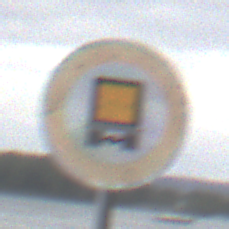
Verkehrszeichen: VerbotKennzeichnungspflichtigeKraftfahrzeugeGefaehrlicheGueter
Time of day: Midday
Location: Outdoor (Suburban)
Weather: Overcast
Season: NotSpecified
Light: Natural